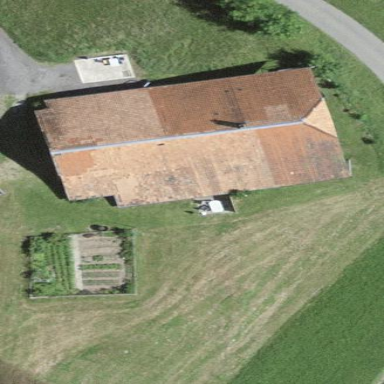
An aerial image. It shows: Farm building.